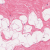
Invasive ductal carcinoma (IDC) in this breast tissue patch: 0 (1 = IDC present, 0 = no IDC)